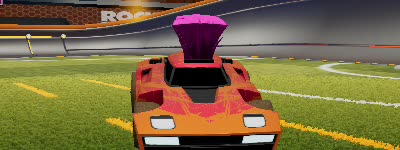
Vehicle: breakout